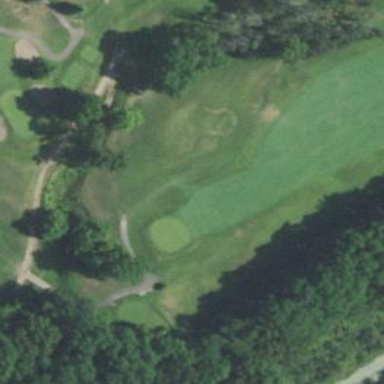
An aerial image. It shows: Golf hole.